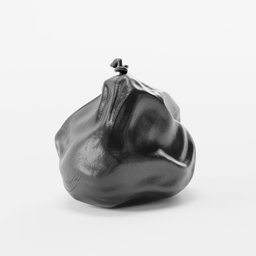
Label: tools